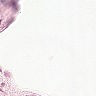
Metastatic tissue present: no